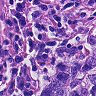
Metastatic tissue present: no